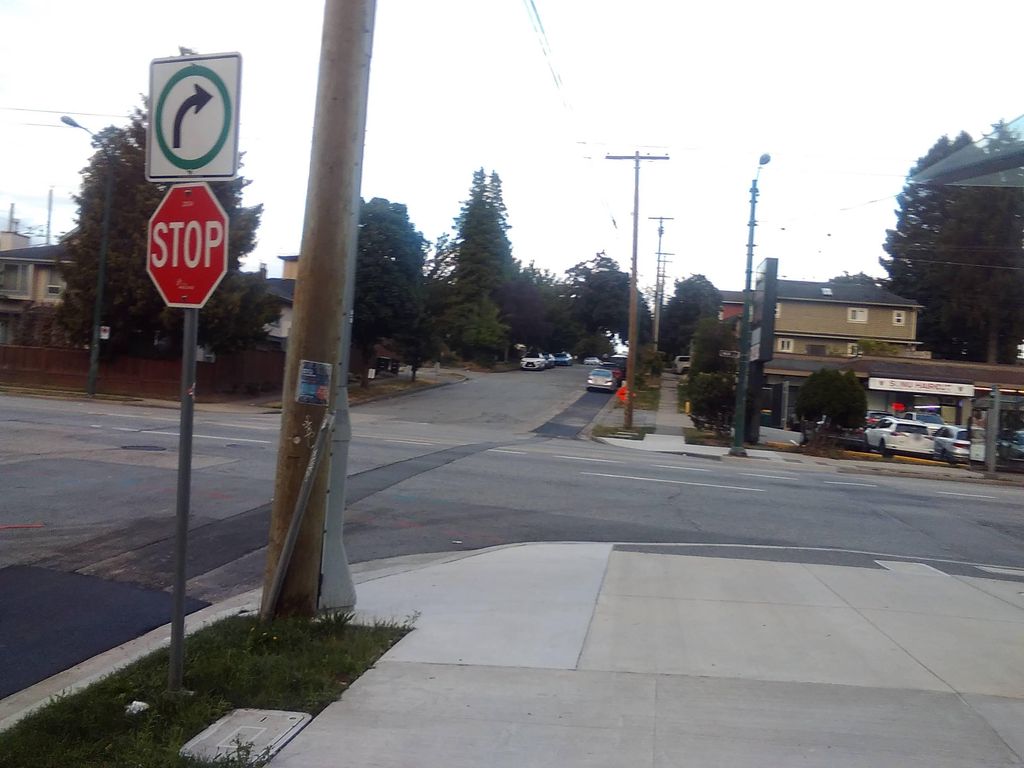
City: vancouver